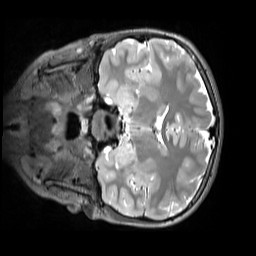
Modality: T2w
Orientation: coronal
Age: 12
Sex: male
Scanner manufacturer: siemens
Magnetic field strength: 3 T
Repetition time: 3.2 s
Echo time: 0.408 s